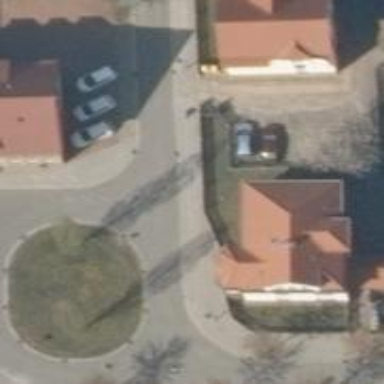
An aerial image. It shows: Residential road with asphalt surface.